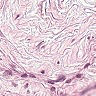
Metastatic tissue present: no